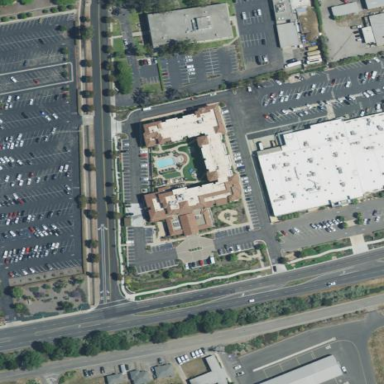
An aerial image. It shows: Hotel building.